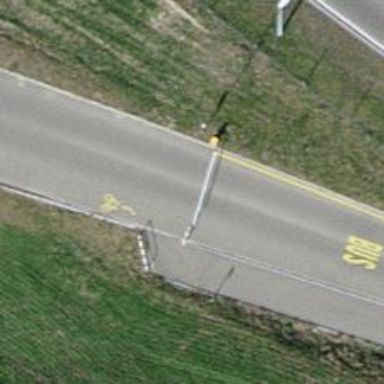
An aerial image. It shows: Lift gate barrier.